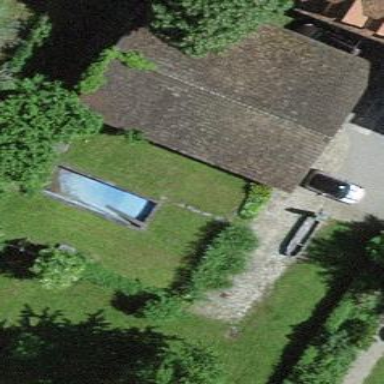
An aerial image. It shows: Garage.